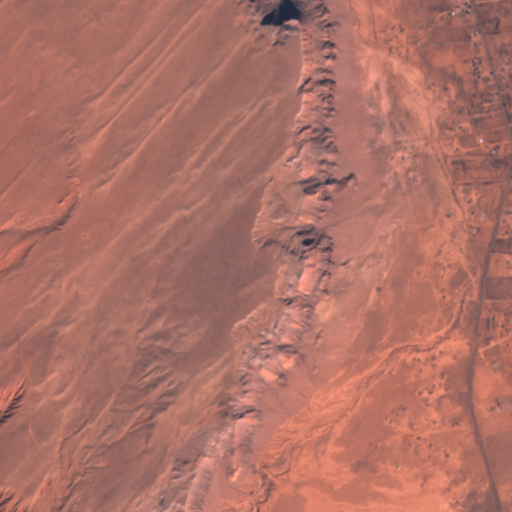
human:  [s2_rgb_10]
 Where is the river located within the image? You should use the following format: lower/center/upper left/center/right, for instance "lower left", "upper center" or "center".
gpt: The river is located in the right of the image.
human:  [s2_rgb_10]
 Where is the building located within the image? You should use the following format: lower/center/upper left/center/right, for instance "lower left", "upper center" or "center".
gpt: The building is located in the right of the image.
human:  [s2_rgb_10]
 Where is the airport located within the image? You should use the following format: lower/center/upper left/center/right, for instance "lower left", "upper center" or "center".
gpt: There is no airport in the image.